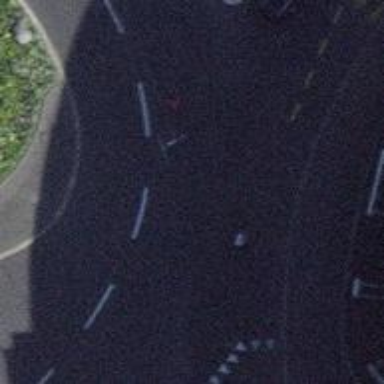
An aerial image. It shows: Secondary road with asphalt surface. The road features roundabout and trolley wires. The sidewalk on the right also has asphalt surface.